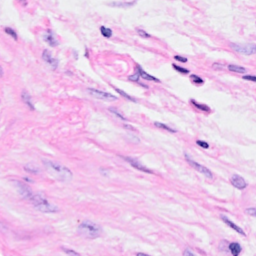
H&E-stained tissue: Breast